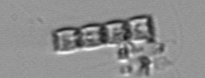
Label: Bacillariophyceae_morphotype1